Question: I am having trouble connecting to the LinkedIn AdAnalytics API. While using postman to test my connection - I receive the error:
'''
{
"serviceErrorCode": 100,
"message": "Unpermitted fields present in PARAMETER: Data Processing Exception
while processing fields [/daterange]",
"status": 403
}
'''
I can verify I have access. I am able to generate the access token with Oath 2.0 in postman. I used <URL> to setup Oauth 2.0 access on postman and make sure I have the right permissions on my app. I am using the following scopes for my access.
'''
r_organization_social, w_organization_social, rw_organization_admin,
rw_ads, r_ads_reporting, r_liteprofile
'''
Here is an example of using the V2 notation <URL>:

Here is an example of using V1 notation <URL>.
<URL>
Neither notation worked. I am very new to APIs so I am sure I am missing something, but I am unsure what it is.
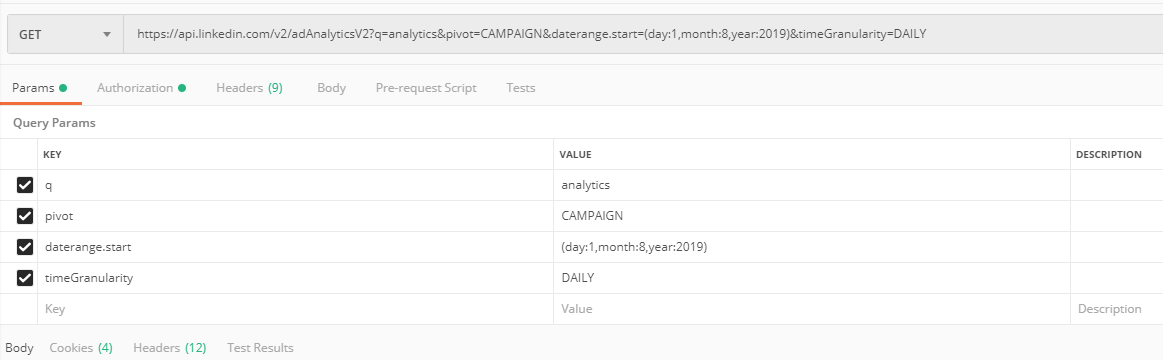
Answer: As you can see <URL>, you can pass the dateRange values as single params in query string as follow:
'''
CAMPAIGN&dateRange.start.day=1&dateRange.start.month=1&dateRange.start.year=2017&timeGranularity=DAILY
'''
: Take care of use the camelCase version of the params name, in detail for dateRange: replace 'daterange' with 'dateRange' in all the occurrences and retry (I've replicated the error using the version in lowercase)
Hope this help